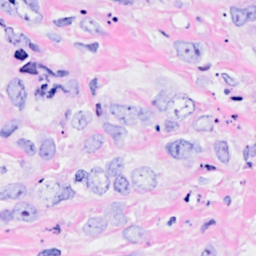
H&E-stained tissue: Breast